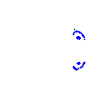
Particle: proton